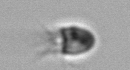
Label: Balanion